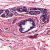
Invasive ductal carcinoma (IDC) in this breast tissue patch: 0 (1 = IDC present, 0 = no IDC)